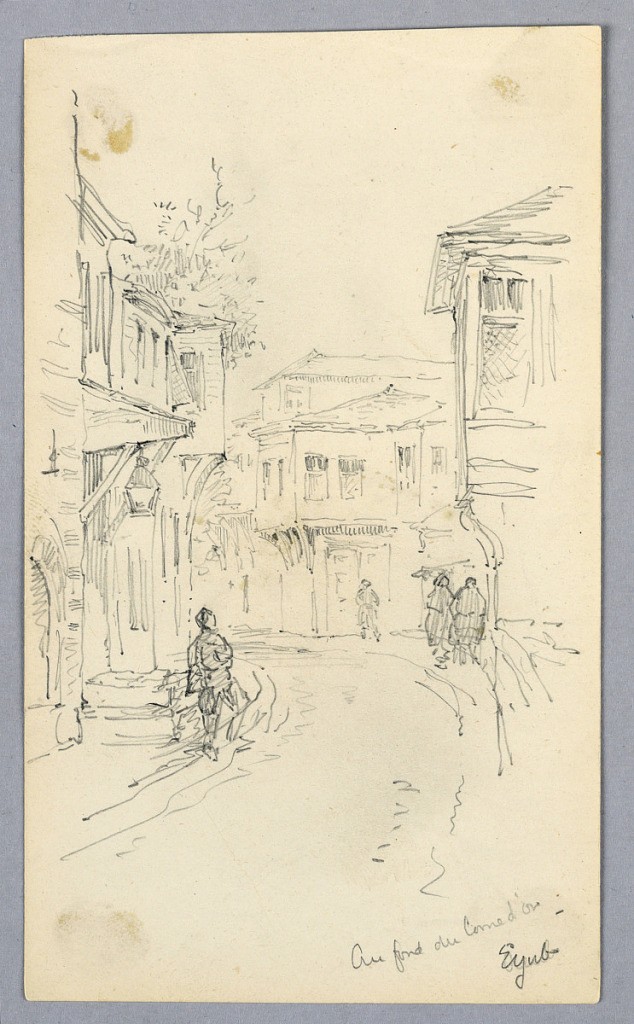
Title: Street Scene
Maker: Arnold William Brunner, American, 1857–1925
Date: ca. 1881
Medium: Graphite on paper
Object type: Drawing
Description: Narrow street, road curves to the left. Houses and figures walking on sidewalk.